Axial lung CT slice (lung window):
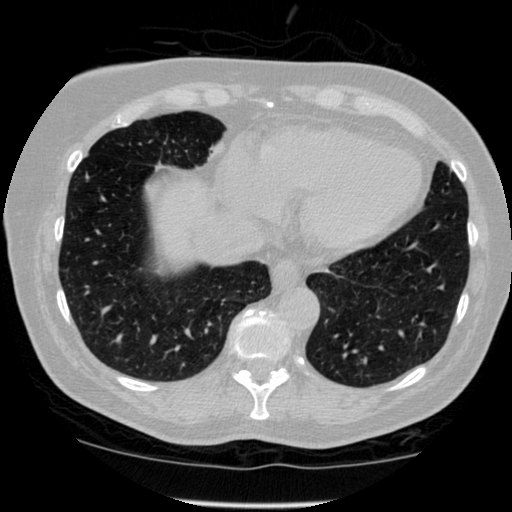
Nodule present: no